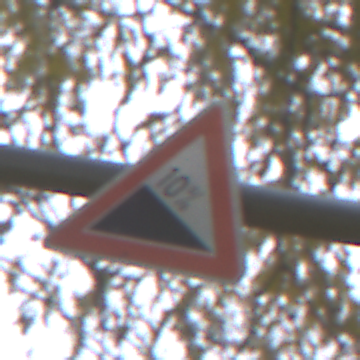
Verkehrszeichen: Gefaelle10
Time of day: Midday
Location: Outdoor (Nature)
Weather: Overcast
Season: Autumn
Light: Natural